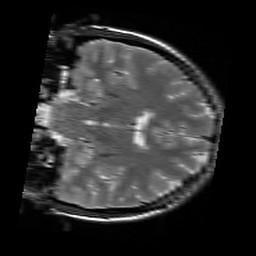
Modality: T2w
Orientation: coronal
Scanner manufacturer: siemens
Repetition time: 3.9 s
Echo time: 0.076 s